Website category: sports
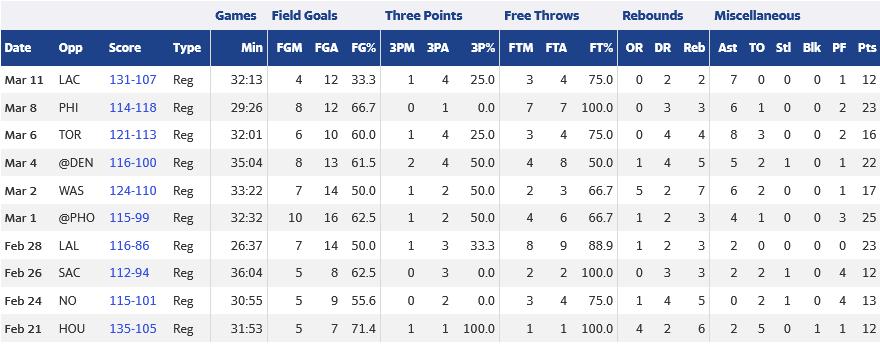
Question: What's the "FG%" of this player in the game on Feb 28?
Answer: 50.0

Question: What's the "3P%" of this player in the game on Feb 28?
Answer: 33.3

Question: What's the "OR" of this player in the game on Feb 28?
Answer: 1

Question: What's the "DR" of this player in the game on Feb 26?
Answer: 3

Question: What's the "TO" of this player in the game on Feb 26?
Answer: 2

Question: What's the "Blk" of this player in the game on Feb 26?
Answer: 0

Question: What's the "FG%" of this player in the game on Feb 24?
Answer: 55.6

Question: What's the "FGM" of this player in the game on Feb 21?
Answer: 5

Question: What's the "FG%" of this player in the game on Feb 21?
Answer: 71.4

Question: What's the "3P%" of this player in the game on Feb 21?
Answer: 100.0

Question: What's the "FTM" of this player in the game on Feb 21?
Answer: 1

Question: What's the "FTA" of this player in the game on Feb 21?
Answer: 1

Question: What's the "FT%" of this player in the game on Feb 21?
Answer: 100.0

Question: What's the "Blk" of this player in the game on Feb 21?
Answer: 1

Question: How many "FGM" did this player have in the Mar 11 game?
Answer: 4

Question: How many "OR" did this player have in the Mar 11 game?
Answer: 0

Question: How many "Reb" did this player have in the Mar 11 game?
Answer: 2

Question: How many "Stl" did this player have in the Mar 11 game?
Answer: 0

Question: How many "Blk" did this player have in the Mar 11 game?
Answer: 0

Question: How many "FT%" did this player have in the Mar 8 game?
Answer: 100.0

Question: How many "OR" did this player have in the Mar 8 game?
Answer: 0

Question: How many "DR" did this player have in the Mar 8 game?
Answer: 3

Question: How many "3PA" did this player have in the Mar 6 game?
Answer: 4

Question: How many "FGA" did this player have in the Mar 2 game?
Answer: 14

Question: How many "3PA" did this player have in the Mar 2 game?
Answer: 2

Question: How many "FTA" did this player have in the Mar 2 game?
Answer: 3

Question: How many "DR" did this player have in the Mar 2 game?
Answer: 2

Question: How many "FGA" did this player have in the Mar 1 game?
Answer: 16

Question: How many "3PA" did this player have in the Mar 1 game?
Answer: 2

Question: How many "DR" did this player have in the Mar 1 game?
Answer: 2

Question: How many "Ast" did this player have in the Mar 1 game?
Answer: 4

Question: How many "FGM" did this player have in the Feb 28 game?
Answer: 7

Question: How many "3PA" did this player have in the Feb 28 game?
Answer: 3

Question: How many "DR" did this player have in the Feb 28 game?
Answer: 2

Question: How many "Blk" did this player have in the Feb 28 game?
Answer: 0

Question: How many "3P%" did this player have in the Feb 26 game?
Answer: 0.0

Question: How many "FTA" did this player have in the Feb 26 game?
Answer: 2

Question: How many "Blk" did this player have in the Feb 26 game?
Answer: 0

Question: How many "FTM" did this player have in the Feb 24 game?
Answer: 3

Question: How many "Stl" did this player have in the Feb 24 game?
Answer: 1

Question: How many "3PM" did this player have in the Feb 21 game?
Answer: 1

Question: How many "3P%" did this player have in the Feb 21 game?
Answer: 100.0

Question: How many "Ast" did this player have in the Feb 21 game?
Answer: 2

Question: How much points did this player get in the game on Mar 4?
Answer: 22

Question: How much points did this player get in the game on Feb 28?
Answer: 23

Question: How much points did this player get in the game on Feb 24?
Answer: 13

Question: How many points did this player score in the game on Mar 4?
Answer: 22

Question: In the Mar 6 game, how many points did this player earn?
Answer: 16